Question: I am new to Symfony and I am trying to set 'manyToOne' relationship between Entity 'User' (contains user data) and Entity 'Apply' (contains user applications). A user can apply as many times as he/she wants.
In my 'User' Entity I have an 'id', I want to match that with 'user' in 'Apply' entity
I am using the yml format to achieve this
This is my 'User' Entity
'''
namespace Acme\UserBundle\Entity;
use Doctrine\ORM\Mapping as ORM;
use Acme\CoreBundle\Entity\Apply;
use Symfony\Component\Security\Core\User\AdvancedUserInterface;
use Doctrine\Common\Collections\ArrayCollection;
/**
* User
*/
class User implements AdvancedUserInterface, \Serializable
{
/**
* @var integer
*/
private $id;
protected $apply;
/**
* @var string
*/
private $username;
/**
* @var string
*/
private $email;
/**
* @var string
*/
private $password;
/**
* @var string
*/
private $salt;
/**
* @var boolean
*/
private $isActive;
/**
* @var string
*/
private $role;
/**
* @var integer
*/
private $mobile;
/**
* @var string
*/
private $code;
/**
* @var string
*/
private $first_name;
/**
* @var string
*/
private $last_name;
public function __construct()
{
$this->isActive = true;
$this->apply = new ArrayCollection();
}
public function setApply(Apply $apply = null)
{
$this->apply = $apply;
return $this;
}
/**
* Get user
*
* @return \Acme\CoreBundle\Entity\Apply
*/
public function getApply()
{
return $this->apply;
}
public function isAccountNonExpired()
{
return true;
}
public function isAccountNonLocked()
{
return true;
}
public function isCredentialsNonExpired()
{
return true;
}
public function isEnabled()
{
return $this->isActive;
}
/**
* @inheritDoc
*/
public function getSalt()
{
return $this->salt;
}
public function setSalt($salt)
{
$this->salt = $salt;
return $this;
}
/**
* @inheritDoc
*/
public function getRoles()
{
return array($this->role);
}
/**
* @inheritDoc
*/
public function eraseCredentials()
{
}
/**
* @see \Serializable::serialize()
*/
public function serialize()
{
return serialize(array(
$this->id,
$this->username,
$this->email,
$this->password,
$this->mobile,
$this->code
));
}
/**
* @see \Serializable::unserialize()
*/
public function unserialize($serialized)
{
list (
$this->id,
$this->username,
$this->email,
$this->password,
$this->salt
) = unserialize($serialized);
}
/**
* Get id
*
* @return integer
*/
public function getId()
{
return $this->id;
}
/**
* Set username
*
* @param string $username
* @return User
*/
public function setUsername($username)
{
$this->username = $username;
return $this;
}
/**
* Get username
*
* @return string
*/
public function getUsername()
{
return $this->username;
}
/**
* Set password
*
* @param string $password
* @return User
*/
public function setPassword($password)
{
$this->password = $password;
return $this;
}
/**
* Get password
*
* @return string
*/
public function getPassword()
{
return $this->password;
}
/**
* Set email
*
* @param string $email
* @return User
*/
public function setEmail($email)
{
$this->email = $email;
return $this;
}
/**
* Get email
*
* @return string
*/
public function getEmail()
{
return $this->email;
}
/**
* Set isActive
*
* @param boolean $isActive
* @return User
*/
public function setIsActive($isActive)
{
$this->isActive = $isActive;
return $this;
}
/**
* Get isActive
*
* @return boolean
*/
public function getIsActive()
{
return $this->isActive;
}
/**
* Set role
*
* @param string $role
* @return User
*/
public function setRole($role)
{
$this->role = $role;
return $this;
}
/**
* Get role
*
* @return string
*/
public function getRole()
{
return $this->role;
}
/**
* Set mobile
*
* @param integer $mobile
* @return User
*/
public function setMobile($mobile)
{
$this->mobile = $mobile;
return $this;
}
/**
* Get mobile
*
* @return integer
*/
public function getMobile()
{
return $this->mobile;
}
/**
* Set code
*
* @param string $code
* @return User
*/
public function setCode($code)
{
$this->code = $code;
return $this;
}
/**
* Get code
*
* @return string
*/
public function getCode()
{
return $this->code;
}
/**
* Set first_name
*
* @param string $firstName
* @return User
*/
public function setFirstName($firstName)
{
$this->first_name = $firstName;
return $this;
}
/**
* Get first_name
*
* @return string
*/
public function getFirstName()
{
return $this->first_name;
}
/**
* Set last_name
*
* @param string $lastName
* @return User
*/
public function setLastName($lastName)
{
$this->last_name = $lastName;
return $this;
}
/**
* Get last_name
*
* @return string
*/
public function getLastName()
{
return $this->last_name;
}
/**
* Add apply
*
* @param \Acme\CoreBundle\Entity\Apply $apply
* @return User
*/
public function addApply(\Acme\CoreBundle\Entity\Apply $apply)
{
$this->apply[] = $apply;
return $this;
}
/**
* Remove apply
*
* @param \Acme\CoreBundle\Entity\Apply $apply
*/
public function removeApply(\Acme\CoreBundle\Entity\Apply $apply)
{
$this->apply->removeElement($apply);
}
}
'''
This is my 'Apply' Entity
'''
namespace Acme\CoreBundle\Entity;
use Doctrine\ORM\Mapping as ORM;
use Symfony\Component\HttpFoundation\File\UploadedFile;
/**
* Apply
*/
class Apply
{
/**
* @var integer
*/
private $id;
/**
* @var string
*/
private $dob;
/**
* @var string
*/
private $gender;
/**
* @var string
*/
private $institute;
/**
* @var string
*/
private $degree;
/**
* @var string
*/
private $stuID;
/**
* @var string
*/
private $interestReason;
/**
* @var string
*/
private $leadershipSkills;
/**
* @var string
*/
private $teamwork;
/**
* @var string
*/
private $experience;
/**
* @var string
*/
private $levelOfExperience;
/**
* @var string
*/
private $firstLocPreference;
/**
* @var string
*/
private $secondLocPreference;
/**
* @var string
*/
private $cv;
/**
* @var string
*/
private $path;
/**
* Get id
*
* @return integer
*/
public function getId()
{
return $this->id;
}
/**
* Set dob
*
* @param string $dob
* @return Apply
*/
public function setDob($dob)
{
$this->dob = $dob;
return $this;
}
/**
* Get dob
*
* @return string
*/
public function getDob()
{
return $this->dob;
}
/**
* Set gender
*
* @param string $gender
* @return Apply
*/
public function setGender($gender)
{
$this->gender = $gender;
return $this;
}
/**
* Get gender
*
* @return string
*/
public function getGender()
{
return $this->gender;
}
/**
* Set institute
*
* @param string $institute
* @return Apply
*/
public function setInstitute($institute)
{
$this->institute = $institute;
return $this;
}
/**
* Get institute
*
* @return string
*/
public function getInstitute()
{
return $this->institute;
}
/**
* Set degree
*
* @param string $degree
* @return Apply
*/
public function setDegree($degree)
{
$this->degree = $degree;
return $this;
}
/**
* Get degree
*
* @return string
*/
public function getDegree()
{
return $this->degree;
}
/**
* Set stuID
*
* @param string $stuID
* @return Apply
*/
public function setStuID($stuID)
{
$this->stuID = $stuID;
return $this;
}
/**
* Get stuID
*
* @return string
*/
public function getStuID()
{
return $this->stuID;
}
/**
* Set interestReason
*
* @param string $interestReason
* @return Apply
*/
public function setInterestReason($interestReason)
{
$this->interestReason = $interestReason;
return $this;
}
/**
* Get interestReason
*
* @return string
*/
public function getInterestReason()
{
return $this->interestReason;
}
/**
* Set leadershipSkills
*
* @param string $leadershipSkills
* @return Apply
*/
public function setLeadershipSkills($leadershipSkills)
{
$this->leadershipSkills = $leadershipSkills;
return $this;
}
/**
* Get leadershipSkills
*
* @return string
*/
public function getLeadershipSkills()
{
return $this->leadershipSkills;
}
/**
* Set teamwork
*
* @param string $teamwork
* @return Apply
*/
public function setTeamwork($teamwork)
{
$this->teamwork = $teamwork;
return $this;
}
/**
* Get teamwork
*
* @return string
*/
public function getTeamwork()
{
return $this->teamwork;
}
/**
* Set experience
*
* @param string $experience
* @return Apply
*/
public function setExperience($experience)
{
$this->experience = $experience;
return $this;
}
/**
* Get experience
*
* @return string
*/
public function getExperience()
{
return $this->experience;
}
/**
* Set levelOfExperience
*
* @param string $levelOfExperience
* @return Apply
*/
public function setLevelOfExperience($levelOfExperience)
{
$this->levelOfExperience = $levelOfExperience;
return $this;
}
/**
* Get levelOfExperience
*
* @return string
*/
public function getLevelOfExperience()
{
return $this->levelOfExperience;
}
/**
* Set firstLocPreference
*
* @param string $firstLocPreference
* @return Apply
*/
public function setFirstLocPreference($firstLocPreference)
{
$this->firstLocPreference = $firstLocPreference;
return $this;
}
/**
* Get firstLocPreference
*
* @return string
*/
public function getFirstLocPreference()
{
return $this->firstLocPreference;
}
/**
* Set secondLocPreference
*
* @param string $secondLocPreference
* @return Apply
*/
public function setSecondLocPreference($secondLocPreference)
{
$this->secondLocPreference = $secondLocPreference;
return $this;
}
/**
* Get secondLocPreference
*
* @return string
*/
public function getSecondLocPreference()
{
return $this->secondLocPreference;
}
public function setCv($cv)
{
$this->cv = $cv;
return $this;
}
/**
* Get fileName
*
* @return string
*/
public function getCv()
{
return $this->cv;
}
/**
* @var integer
*/
private $user;
/**
* Set user
*
* @param \Acme\UserBundle\Entity\User $user
* @return Apply
*/
public function setUser($user)
{
$this->user = $user;
return $this;
}
/**
* Get user
*
* @return integer
*/
public function getUser()
{
return $this->user;
}
}
'''
This is my 'User.orm.yml'
'''
Acme\UserBundle\Entity\User:
type: entity
table: pe_users
id:
id:
type: integer
id: true
generator:
strategy: AUTO
fields:
username:
type: string
length: 255
password:
type: string
length: 255
salt:
type: string
length: 255
nullable: true
first_name:
type: string
length: 255
last_name:
type: string
length: 255
email:
type: string
length: 255
unique: true
isActive:
type: boolean
role:
type: string
length: 255
mobile:
type: integer
code:
type: string
length: 20
nullable: true
oneToMany:
apply:
targetEntity: Acme\CoreBundle\Entity\Apply
mappedBy: user
lifecycleCallbacks: { }
'''
This is my 'Applu.orm.yml'
'''
Acme\CoreBundle\Entity\Apply:
type: entity
table: pe_apply
id:
id:
type: integer
id: true
generator:
strategy: AUTO
fields:
dob:
type: string
length: 255
gender:
type: string
length: '10'
institute:
type: string
length: 255
degree:
type: string
length: 255
stuID:
type: string
length: 255
interestReason:
type: text
column: interest_reason
leadershipSkills:
type: text
column: leadership_skills
teamwork:
type: text
experience:
type: text
levelOfExperience:
type: string
length: '50'
column: level_of_experience
firstLocPreference:
type: string
length: '50'
column: first_loc_preference
secondLocPreference:
type: string
length: '50'
column: second_loc_preference
cv:
type: string
length: '50'
nullable: true
manyToOne:
user:
targetEntity: Acme\UserBundle\Entity\User
inversedBy: apply
joinColumn:
name: user
referencedColumnName: id
lifecycleCallbacks: { }
'''
Now that the relationship is setup, I can create an application of a user the the user id get stored fine in Apply table so I am guessing the relationship is setup correctly.
However when I am in my controller and try to fetch the applications.
'$applications = $this->getDoctrine()->getRepository('CoreBundle:Apply')->findAll();'
using dump() I can see the application data just fine, however the User object is all displaying null

Shouldn't that display the data of User Enity? I am going crazy over this and not able to figure out what am I doing wrong. Any help will really be appreciated.
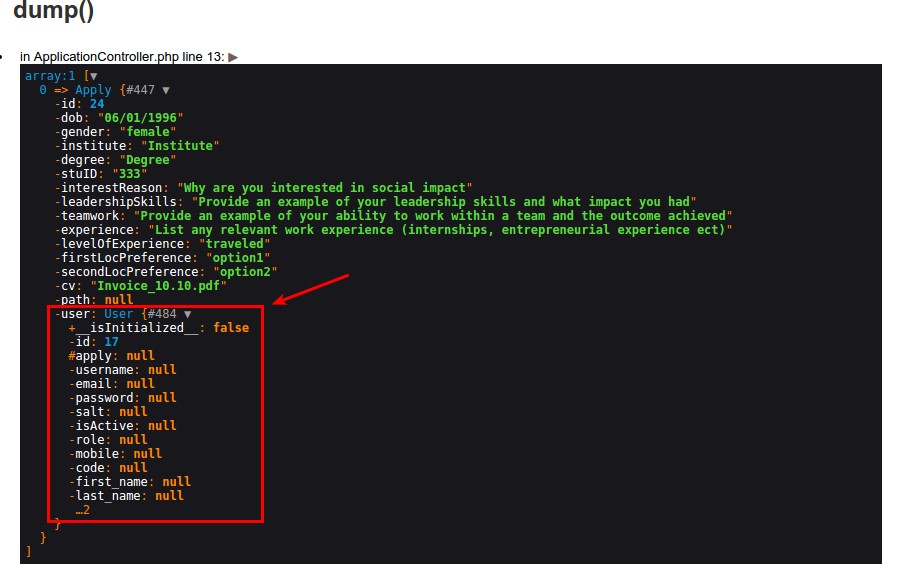
Answer: First of all, you don't need
'''
protected $userid;
'''
property and
'''
public function setUserid(\Acme\CoreBundle\Entity\Apply userid = null)
{
$this->userid = $userid;
return $this;
}
public function getUserid()
{
return $this->userid;
}
'''
methods in your User.php file. The configuration in the yml file looks okay. The getter and setter method for userId field in Apply entity should be as given below
'''
/**
* Set user
*
* @param Your\NameSpace\User $user
*/
public function setUserid(Your\NameSpace\User $user = null)
{
$this->userid = $user;
}
/**
* Get user
*
* @return Your\NameSpace\User
*/
public function getUserid()
{
return $this->userid;
}
'''